Question: I use the 'QFileSystemModel', but I just want to show the tree directory in 'QTreeView'. I dont want to show Size,Type and Date Modified.

This is my code:
'''
def setFileModel(self):
self.model = QtGui.QFileSystemModel()
self.folders_lv.setModel(self.model)
self.model.setRootPath(self.directory)
self.folders_lv.setRootIndex(self.model.index(self.directory))
self.folders_lv.expand(self.model.index(self.directory))
self.model.setNameFilters(["*"])
'''
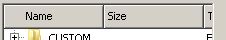
Answer: Just <URL> that you don't want shown:
'''
self.folders_lv.hideColumn(1)
self.folders_lv.hideColumn(2)
'''
(NB: make sure you do this the model has been initialized).